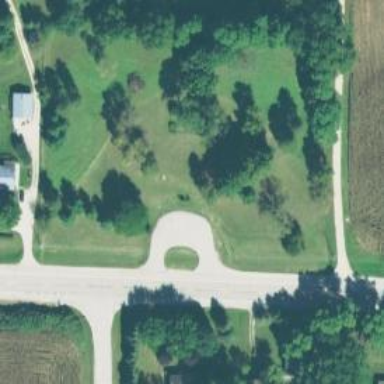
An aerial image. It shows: Memorial site with historic significance.